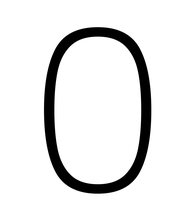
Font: Poppins-ExtraLight